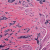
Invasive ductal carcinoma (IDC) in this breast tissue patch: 1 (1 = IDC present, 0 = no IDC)